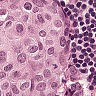
Metastatic tissue present: yes